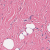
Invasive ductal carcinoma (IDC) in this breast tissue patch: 0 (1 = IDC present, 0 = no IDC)